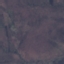
Land use / land cover: HerbaceousVegetation